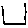
Label: square